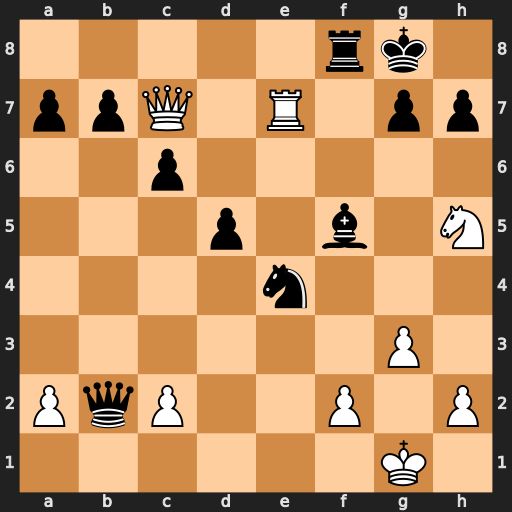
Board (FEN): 5rk1/ppQ1R1pp/2p5/3p1b1N/4n3/6P1/PqP2P1P/6K1
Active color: w
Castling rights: -
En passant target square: -
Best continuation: Rxg7+ Kh8 Qe7 Ra8 Rf7